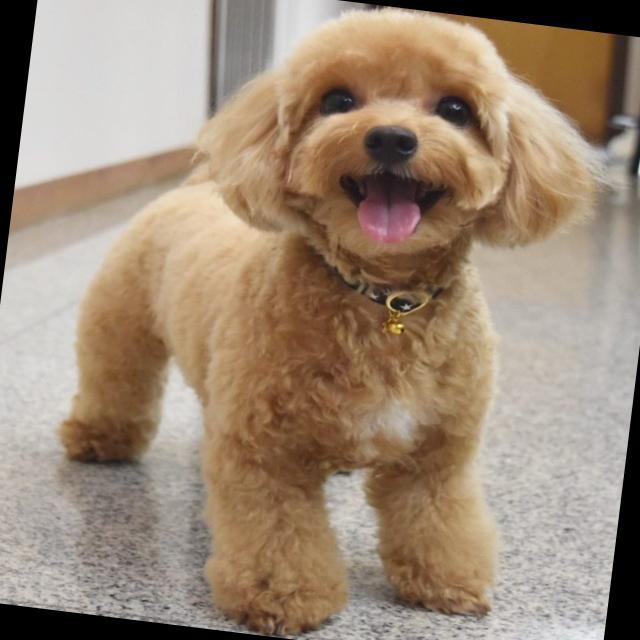
Healthy canine skin — no visible lesions, inflammation, or abnormalities. The skin and coat appear normal.